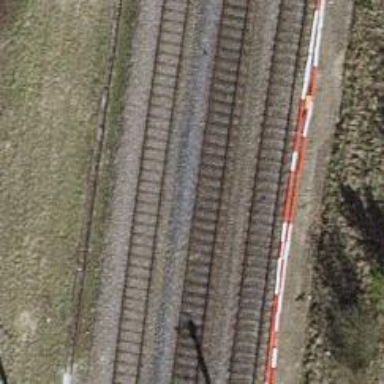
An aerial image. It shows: Junction on the railway.